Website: apple
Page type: account-selection
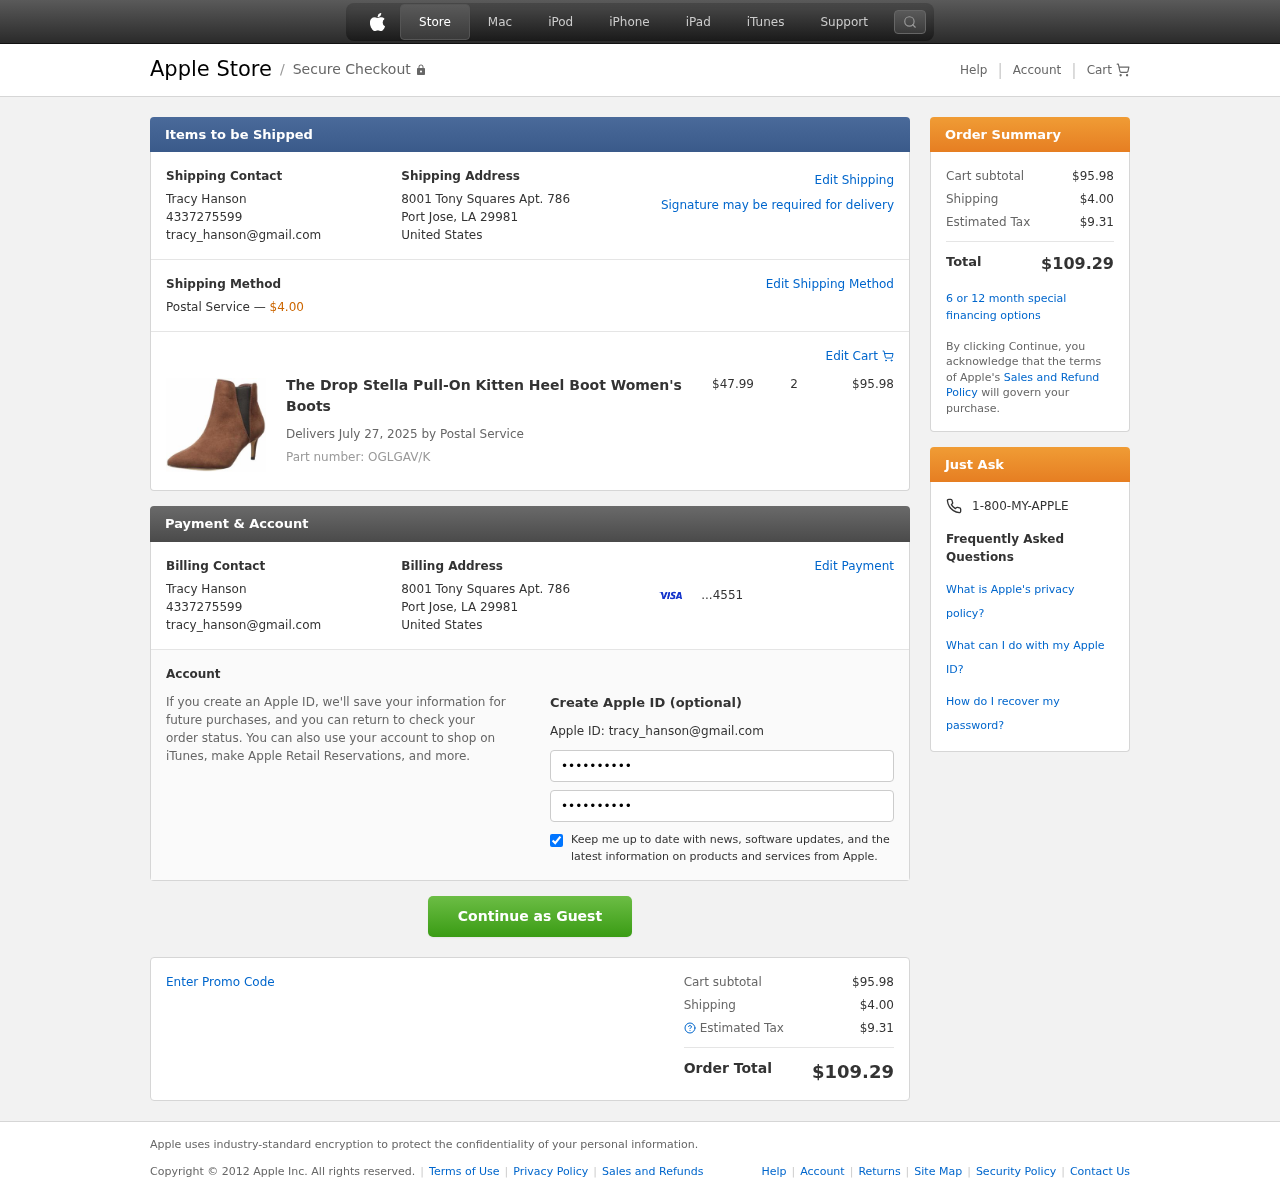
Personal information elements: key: PII_CARD_LAST4
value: ...4551
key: PII_CITY_STATE_ZIP
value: Port Jose, LA 29981
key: PII_COUNTRY
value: United States
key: PII_EMAIL
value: tracy_hanson@gmail.com
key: PII_FULLNAME
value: Tracy Hanson
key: PII_PHONE
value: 4337275599
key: PII_STREET
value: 8001 Tony Squares Apt. 786
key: PII_FIRSTNAME
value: Tracy
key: PII_LASTNAME
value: Hanson
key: PII_FULLNAME2
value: Tracy Hanson
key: PII_FULLNAME3
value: Tracy Hanson
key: PII_FIRSTNAME2
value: Tracy
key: PII_FIRSTNAME3
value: Tracy
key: PII_LASTNAME2
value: Hanson
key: PII_LASTNAME3
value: Hanson
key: PII_FIRSTNAME_DERIVED
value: Tracy
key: PII_LASTNAME_DERIVED
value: Hanson
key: PII_FULLNAME_DERIVED
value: Tracy Hanson
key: PII_NAME_FULL_DERIVED
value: Tracy Hanson
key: PII_PHONE_LINE
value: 5599
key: PII_PHONE_SUFFIX
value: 5599
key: PII_PHONE2
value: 4337275599
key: PII_PHONE3
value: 4337275599
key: PII_PHONE_NUMERIC
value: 4337275599
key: PII_PHONE_LINE_NUMERIC
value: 5599
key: PII_PHONE_SUFFIX_NUMERIC
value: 5599
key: PII_PHONE2_NUMERIC
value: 4337275599
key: PII_PHONE3_NUMERIC
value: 4337275599
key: PII_PHONE_DIGITS
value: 4337275599
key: PII_PHONE_LAST4
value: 5599
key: PII_EMAIL2
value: tracy_hanson@gmail.com
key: PII_EMAIL3
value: tracy_hanson@gmail.com
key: PII_STREET2
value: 8001 Tony Squares Apt. 786
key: PII_CITY_STATE_ZIP2
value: Port Jose, LA 29981
Product elements: key: PRODUCT1_NAME
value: The Drop Stella Pull-On Kitten Heel Boot Women's Boots
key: PRODUCT1_PRICE
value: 47.99
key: PRODUCT1_QUANTITY
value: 2
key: PRODUCT_PART_NUMBER
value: Part number: OGLGAV/K
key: PRODUCT_TOTAL
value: $95.98
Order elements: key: ORDER_SHIPPING_COST
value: $4.00
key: ORDER_DELIVERY_DATE
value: Delivers July 27, 2025 by Postal Service
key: ORDER_SUBTOTAL
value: $95.98
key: ORDER_TAX
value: $9.31
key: ORDER_TOTAL
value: $109.29